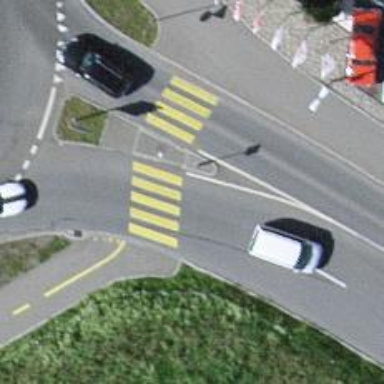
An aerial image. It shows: Uncontrolled zebra crossing with central island.